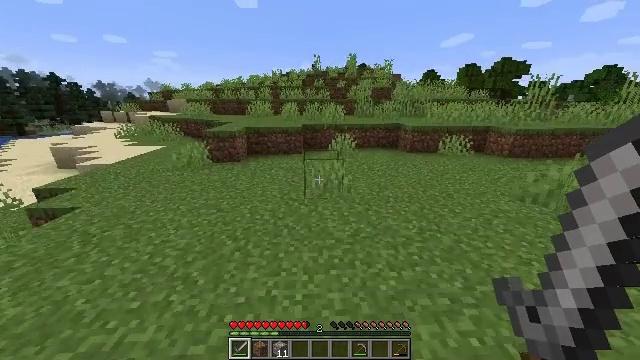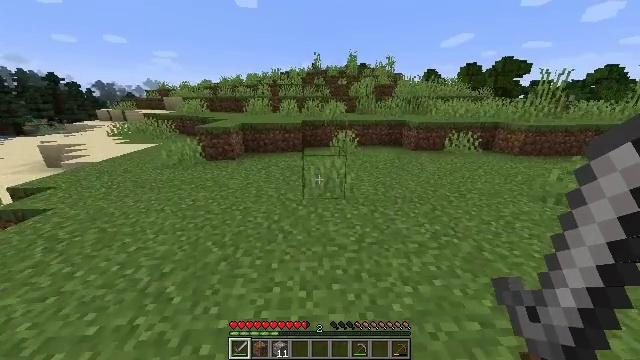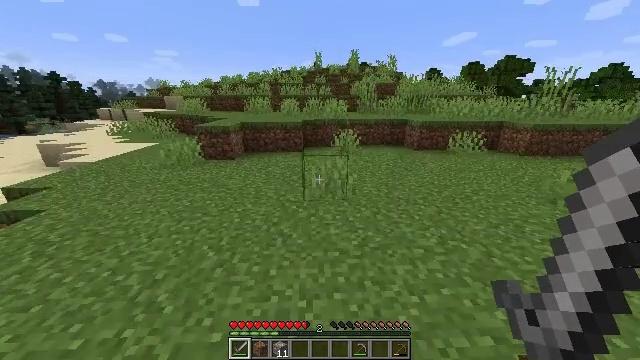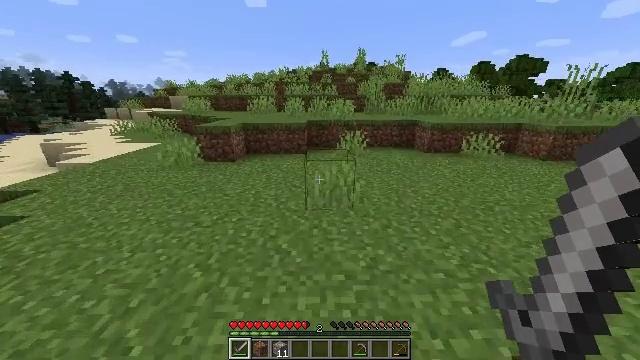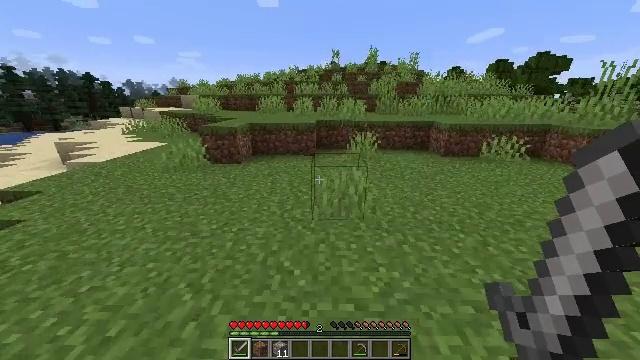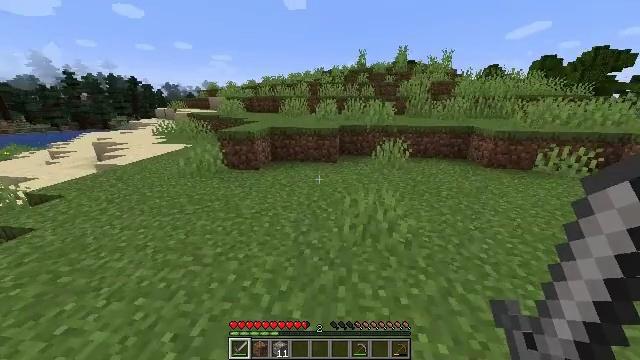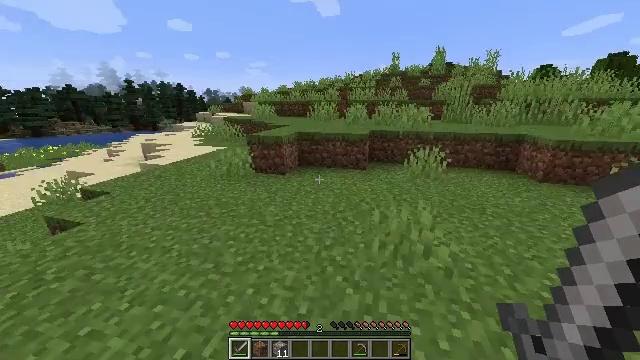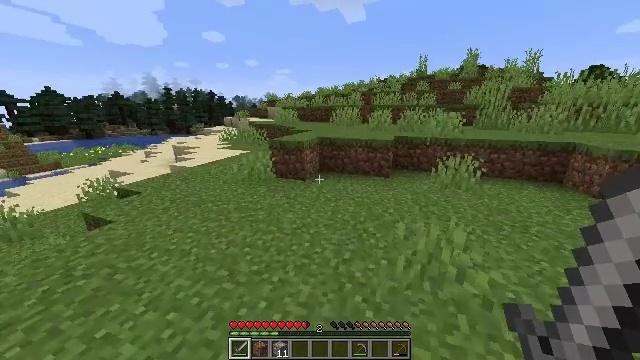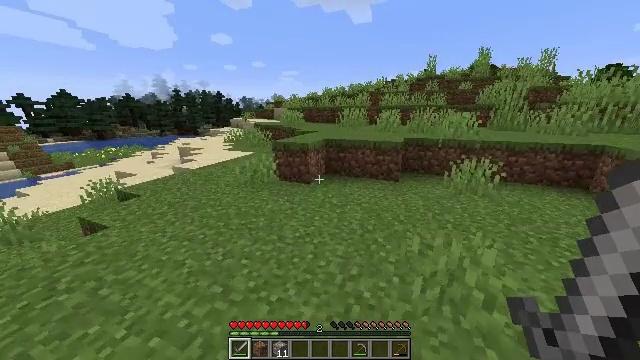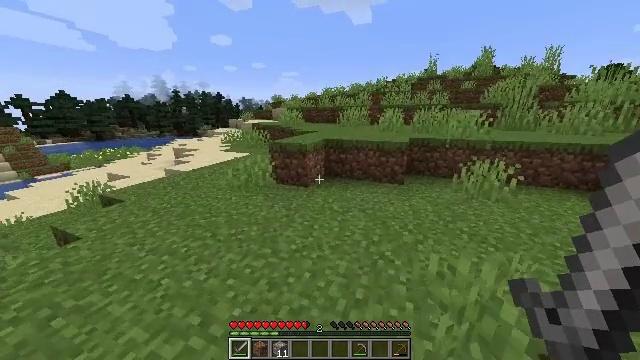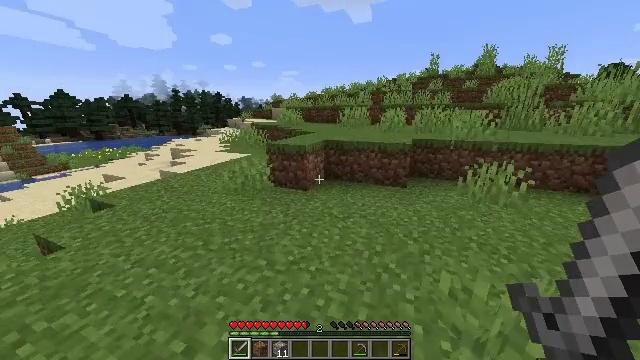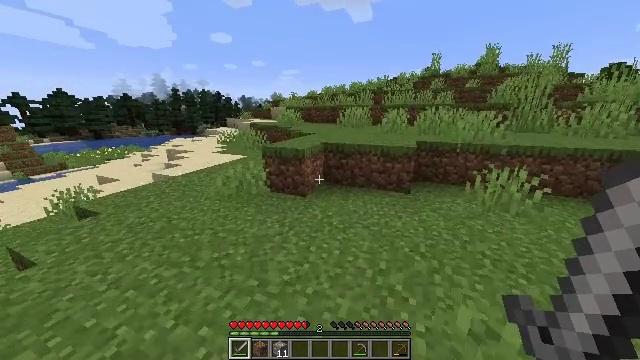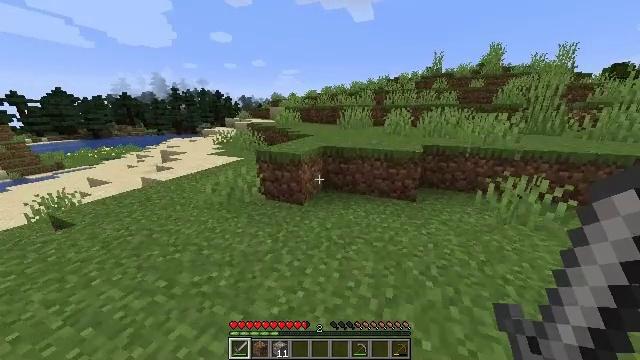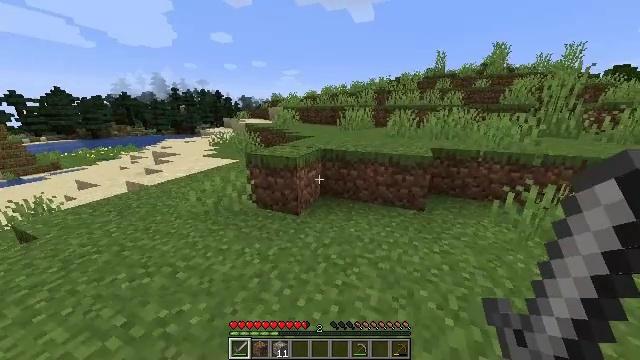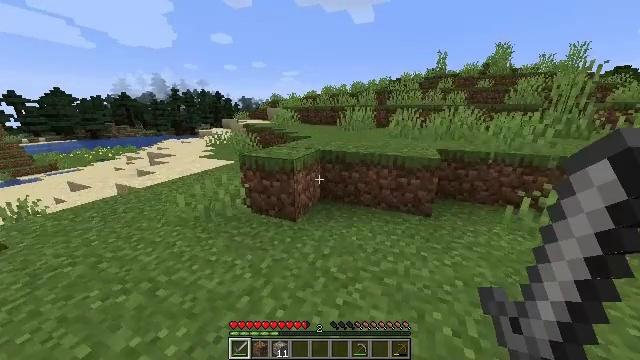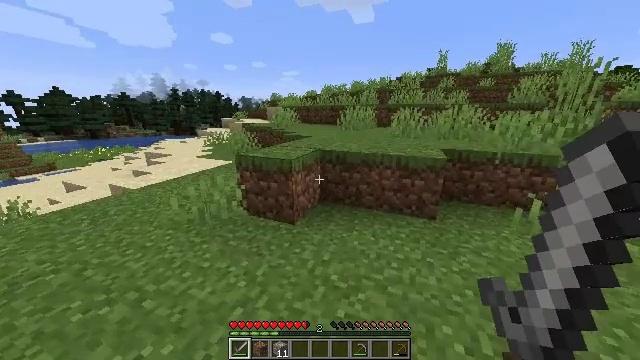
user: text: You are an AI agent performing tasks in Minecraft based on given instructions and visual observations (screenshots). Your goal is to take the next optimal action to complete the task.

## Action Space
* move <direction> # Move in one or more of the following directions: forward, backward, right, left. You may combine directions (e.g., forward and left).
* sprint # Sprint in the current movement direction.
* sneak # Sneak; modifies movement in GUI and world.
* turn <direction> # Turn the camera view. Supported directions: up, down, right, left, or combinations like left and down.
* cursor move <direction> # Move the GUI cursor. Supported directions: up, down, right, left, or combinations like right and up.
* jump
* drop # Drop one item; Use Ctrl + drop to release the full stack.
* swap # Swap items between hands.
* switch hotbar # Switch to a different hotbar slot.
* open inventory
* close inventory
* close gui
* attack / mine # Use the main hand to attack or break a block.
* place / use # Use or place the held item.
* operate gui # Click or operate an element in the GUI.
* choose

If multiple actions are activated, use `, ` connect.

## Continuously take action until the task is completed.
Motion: motion action
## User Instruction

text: Break the white bed to relocate it.
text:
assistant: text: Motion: move forward
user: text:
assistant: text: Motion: move forward
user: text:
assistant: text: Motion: move forward, turn left
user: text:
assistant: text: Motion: move forward, turn left
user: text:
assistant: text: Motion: move forward, turn left
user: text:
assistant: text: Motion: move forward, turn left and up
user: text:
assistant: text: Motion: move forward, turn left and up
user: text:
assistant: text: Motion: move forward, turn left
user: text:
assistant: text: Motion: move forward
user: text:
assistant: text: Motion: move forward
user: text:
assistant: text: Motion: move forward
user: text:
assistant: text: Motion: move forward
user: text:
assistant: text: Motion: move forward
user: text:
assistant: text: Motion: move forward
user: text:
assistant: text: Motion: move forward
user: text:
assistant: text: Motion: move forward
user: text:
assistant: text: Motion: move forward
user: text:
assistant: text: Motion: move forward
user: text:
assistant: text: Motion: move forward
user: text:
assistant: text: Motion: move forward
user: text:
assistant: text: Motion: move forward
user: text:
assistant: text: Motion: move forward, jump
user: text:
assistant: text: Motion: move forward, jump
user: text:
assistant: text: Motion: move forward, jump
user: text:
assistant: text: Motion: move forward, jump
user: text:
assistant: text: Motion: move forward, jump
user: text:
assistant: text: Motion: move forward, jump
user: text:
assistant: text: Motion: move forward, jump
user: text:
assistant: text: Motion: move forward, jump
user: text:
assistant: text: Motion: move forward, jump